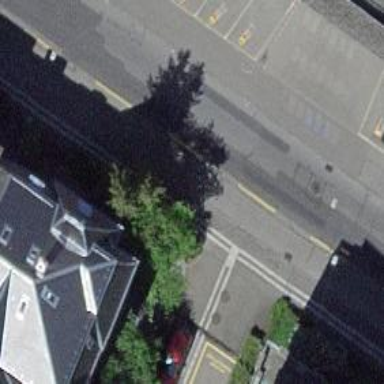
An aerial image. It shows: Post box is visible.